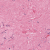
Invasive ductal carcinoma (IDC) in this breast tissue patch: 0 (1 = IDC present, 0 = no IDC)